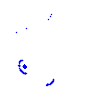
Particle: proton